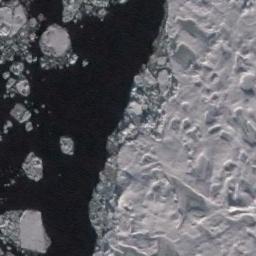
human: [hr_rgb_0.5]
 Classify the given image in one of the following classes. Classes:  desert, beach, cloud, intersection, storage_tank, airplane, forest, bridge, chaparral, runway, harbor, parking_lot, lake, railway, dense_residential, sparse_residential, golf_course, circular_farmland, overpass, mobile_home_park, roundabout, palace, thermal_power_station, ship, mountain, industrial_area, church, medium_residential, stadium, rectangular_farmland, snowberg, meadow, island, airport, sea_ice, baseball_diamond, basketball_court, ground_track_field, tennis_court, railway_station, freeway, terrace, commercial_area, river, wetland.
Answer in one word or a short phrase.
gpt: sea_ice